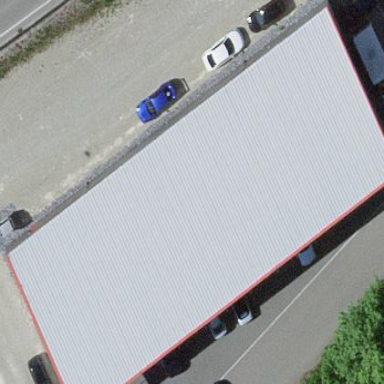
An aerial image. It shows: Industrial building.